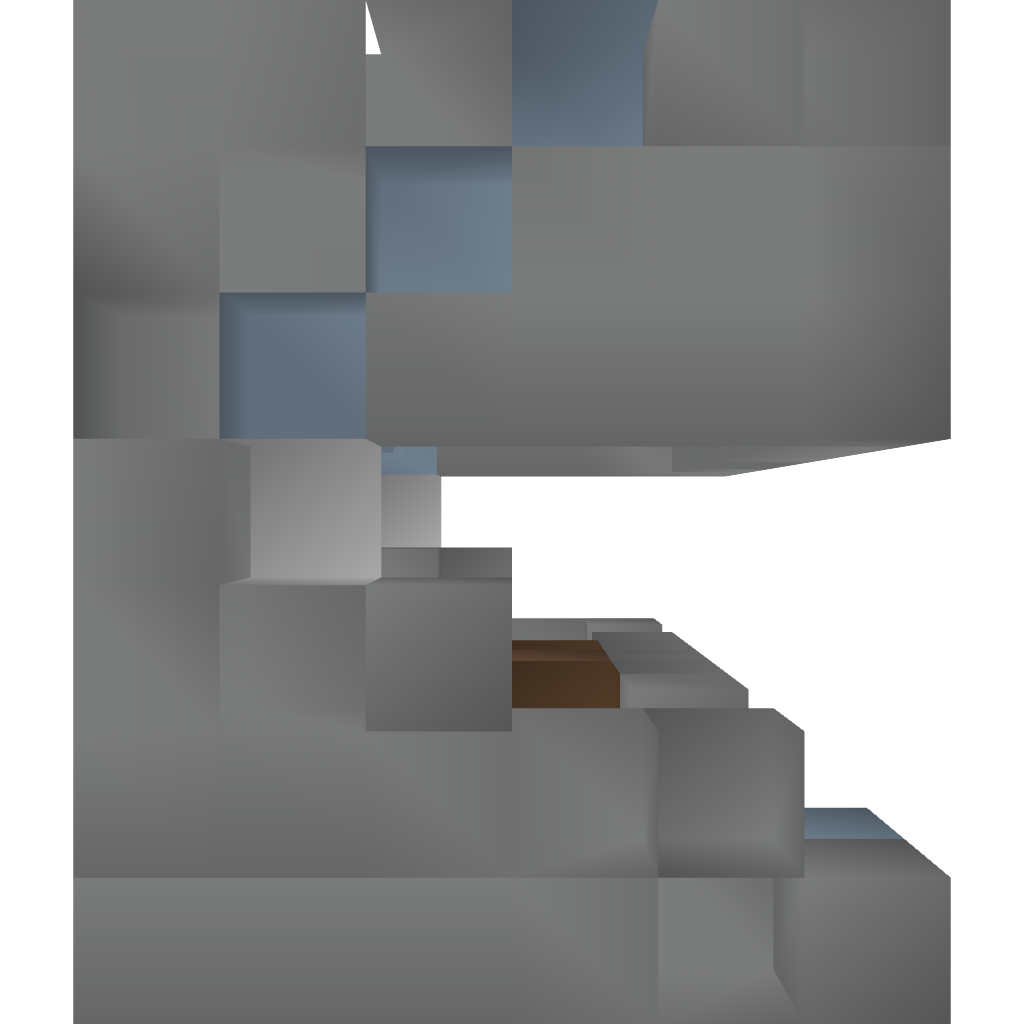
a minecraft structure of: DJ BlockBeat's Booth